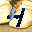
Label: 4